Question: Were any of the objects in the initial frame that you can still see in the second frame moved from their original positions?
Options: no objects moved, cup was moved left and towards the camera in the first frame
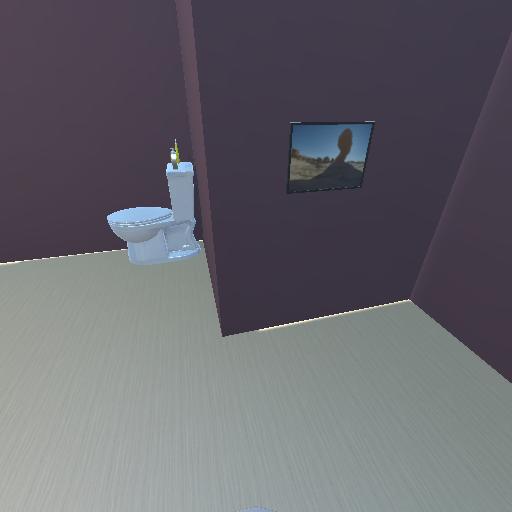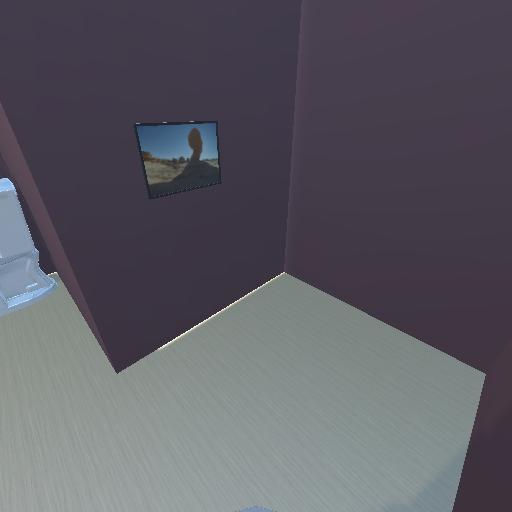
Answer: no objects moved